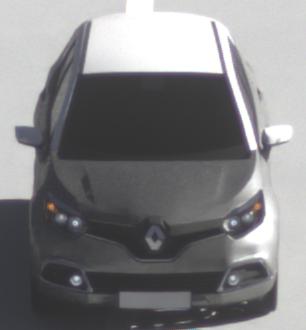
Make: Renault
Model: Captur ENERGY TCe 90
Detailed model: Captur (I)
Model produced from: 2013/06
Model produced until: 2015/05
Doors: 5
Color: gray
Road condition: dry road
Daytime: morning or afternoon
Contrast: high contrast